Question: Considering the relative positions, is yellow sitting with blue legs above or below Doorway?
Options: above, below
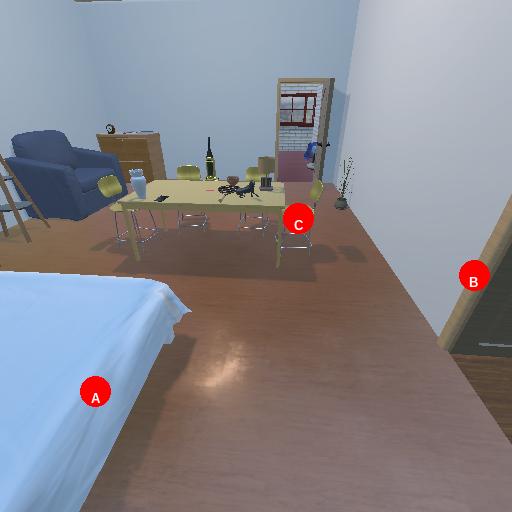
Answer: above